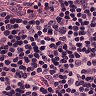
Metastatic tissue present: no